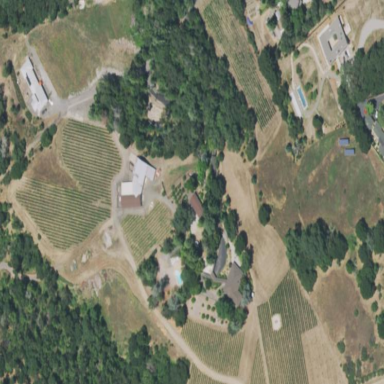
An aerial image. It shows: Vineyard growing grapes.